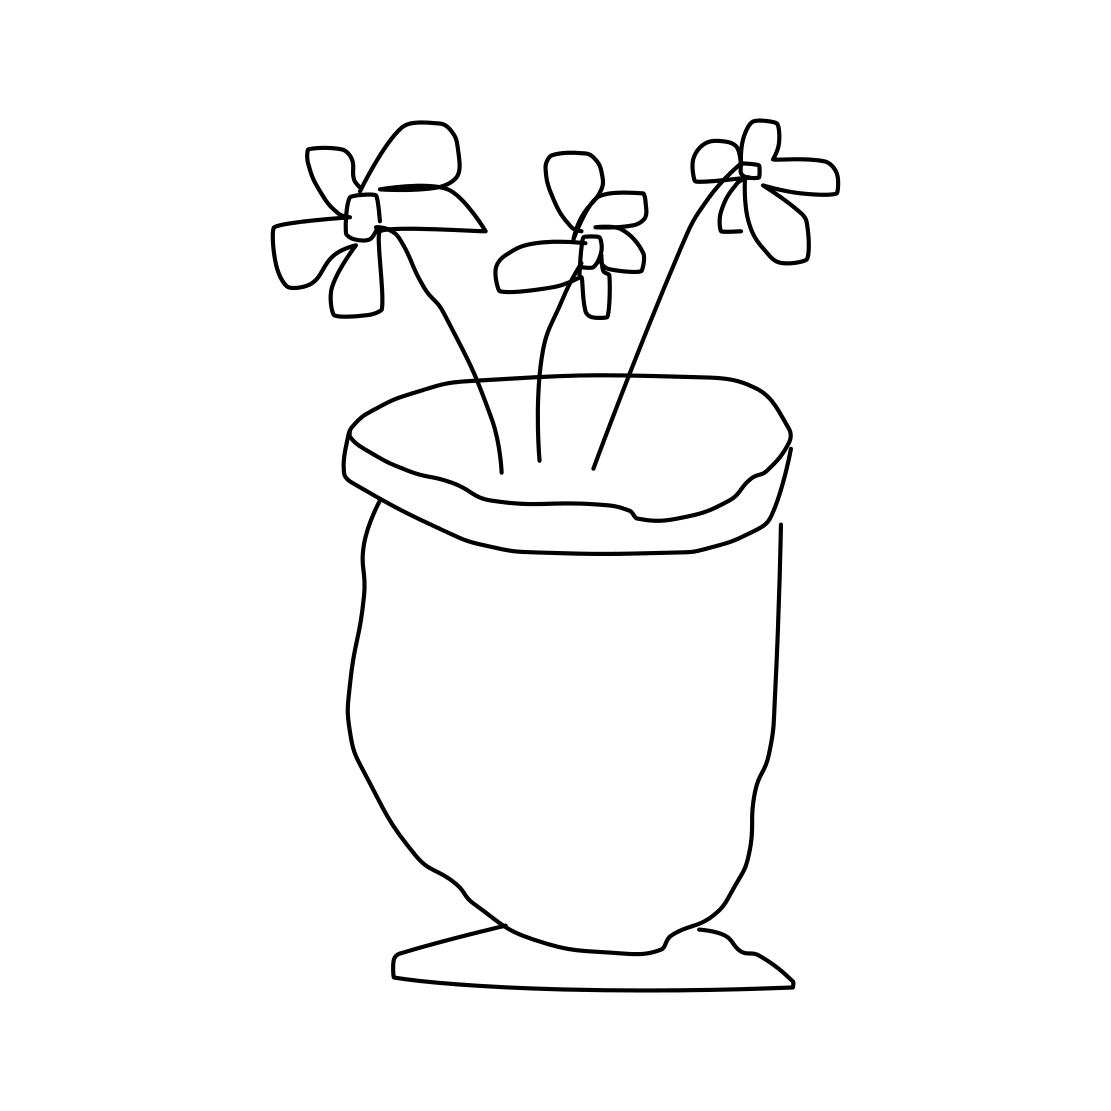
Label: vase